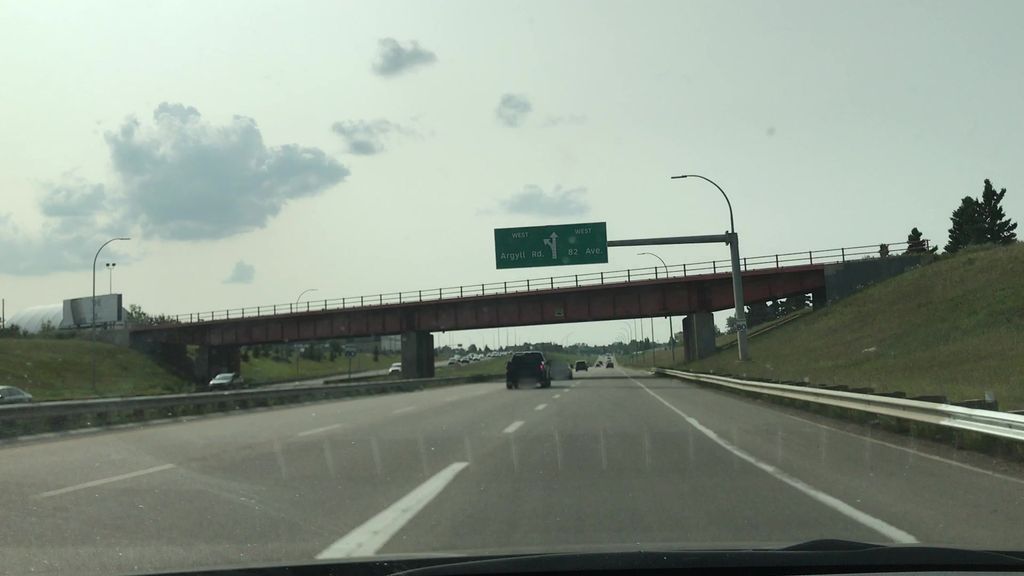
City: edmonton